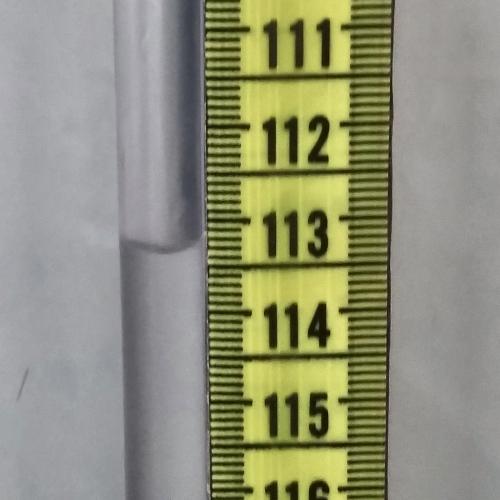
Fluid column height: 113.3 cm